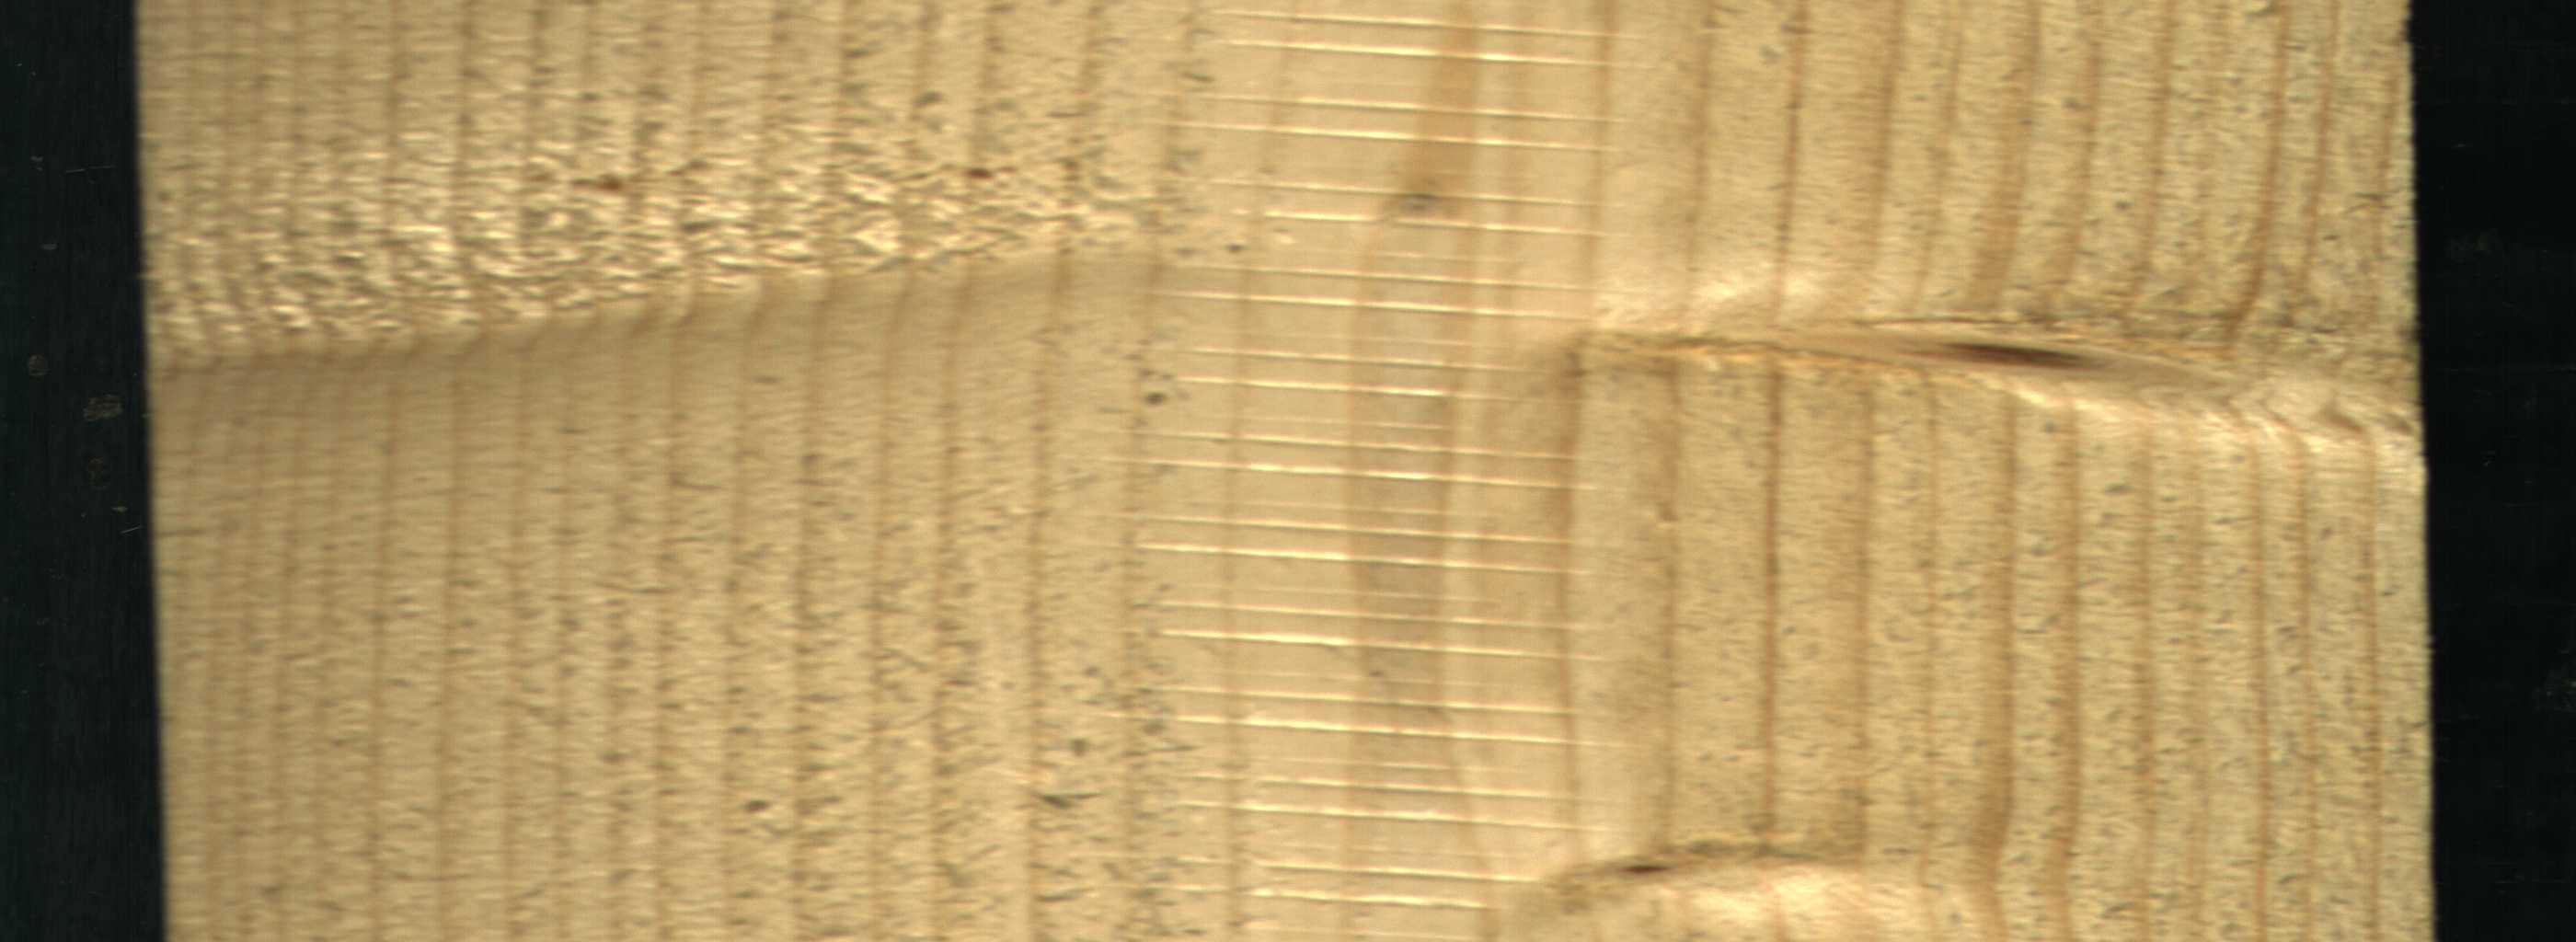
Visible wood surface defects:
Live_Knot
Live_Knot